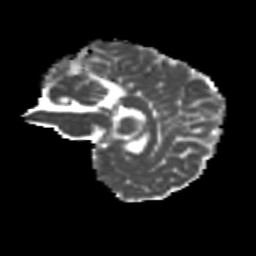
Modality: MD
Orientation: sagittal
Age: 27
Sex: female
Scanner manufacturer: siemens
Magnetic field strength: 3 T
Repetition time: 8.6 s
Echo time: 0.095 s